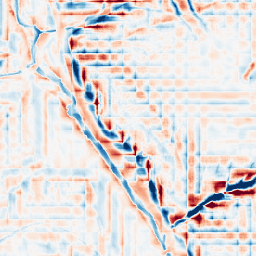
Category: wavelet
Decomposition family: wavelet_dwt
Decomposition parameters: wavelet: db2
level: 4
Upsampling method: quintic
Upsampling parameters: scale: 8
Upsampling scale: 8